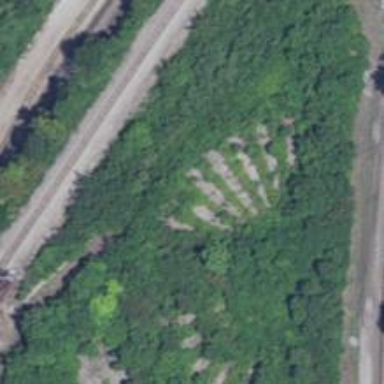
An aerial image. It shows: Abandoned railway.